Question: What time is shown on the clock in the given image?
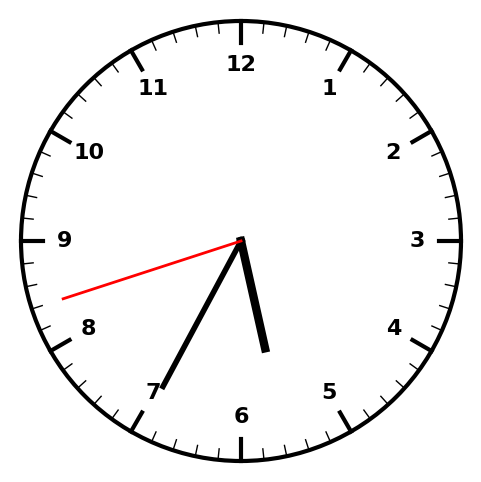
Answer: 05:34:42